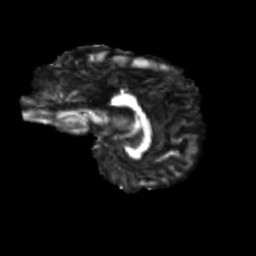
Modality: FA
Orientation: sagittal
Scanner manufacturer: siemens
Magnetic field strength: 3 T
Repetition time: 9.2 s
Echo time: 0.084 s